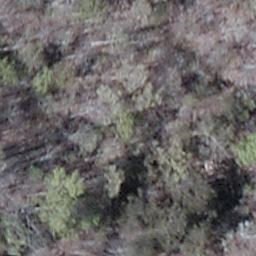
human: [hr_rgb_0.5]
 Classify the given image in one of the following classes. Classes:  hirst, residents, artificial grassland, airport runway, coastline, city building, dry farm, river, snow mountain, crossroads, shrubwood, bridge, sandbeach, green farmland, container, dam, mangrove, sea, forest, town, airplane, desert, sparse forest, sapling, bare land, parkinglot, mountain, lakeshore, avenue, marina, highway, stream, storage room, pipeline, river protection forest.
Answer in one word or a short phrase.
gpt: shrubwood